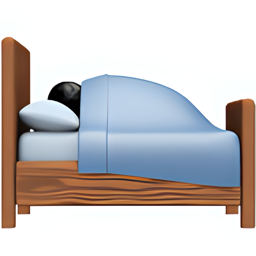
Name: sleeping accommodation
Emoji: 🛌
Group: People & Body
Sub-group: person-resting